Aerial crown-view tile of a tropical tree (Barro Colorado Island, Panama), acquired 20240611:
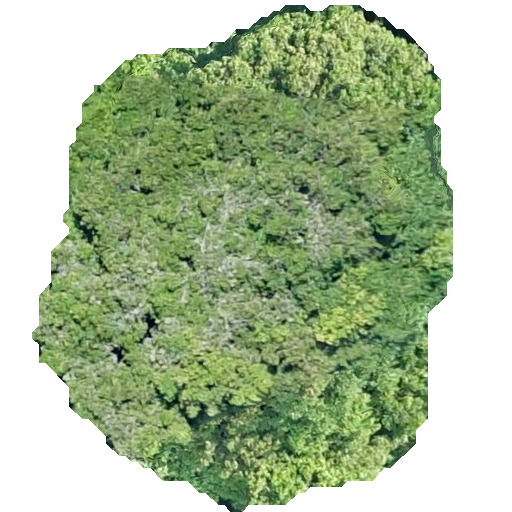
Species: Prioria copaifera
GBIF accepted scientific name: Prioria copaifera
Crown area: 254.011 m²